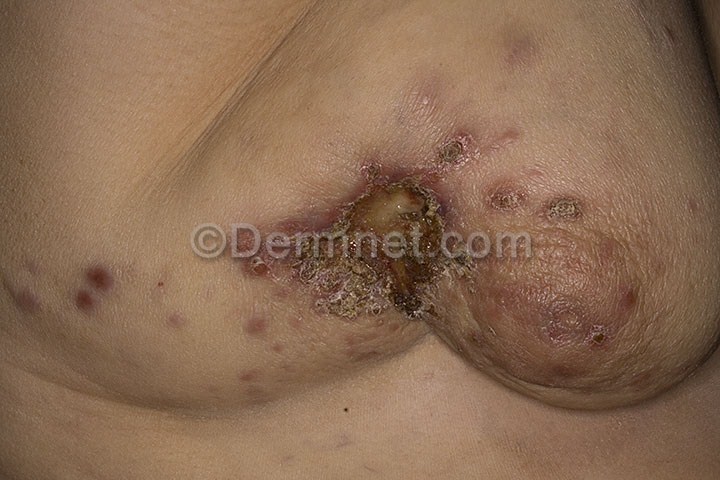
Disease: Actinic Keratosis Basal Cell Carcinoma and other Malignant Lesions